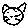
Label: cat